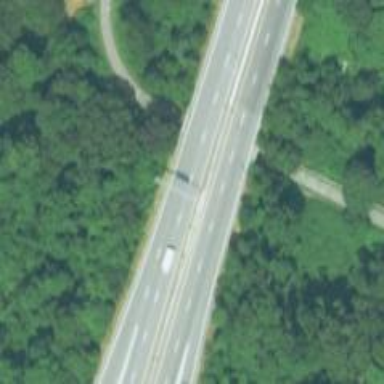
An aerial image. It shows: Asphalt trunk highway classified as expressway.